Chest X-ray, PA view. Patient: 44 years old, sex M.
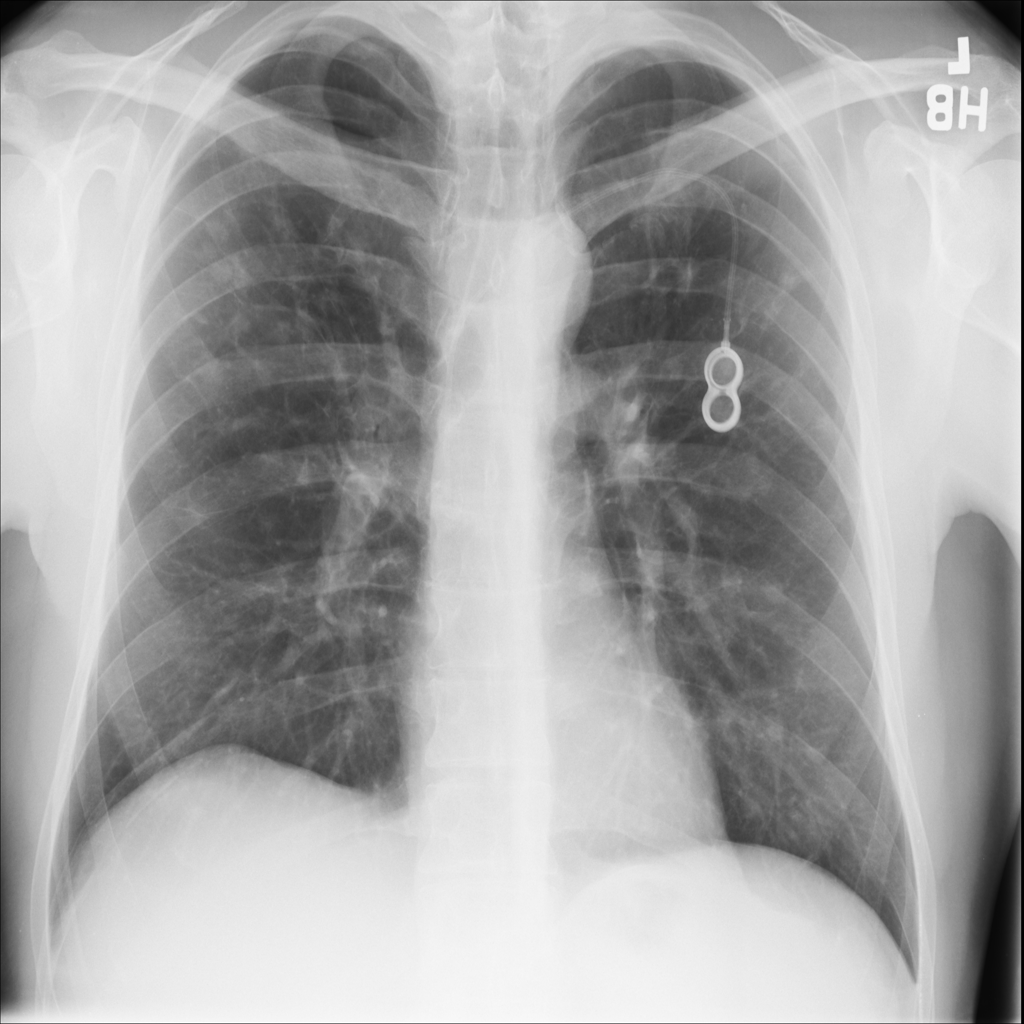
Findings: Nodule